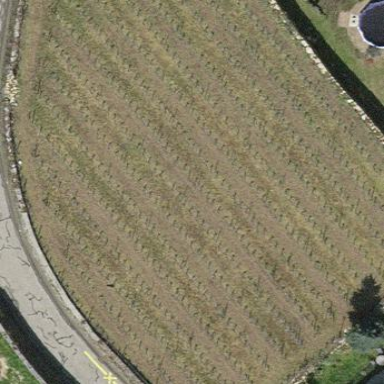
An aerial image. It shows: Vineyard.